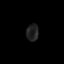
Tissue: skin
Cell type: Epithelial cells
Senescence score: 0.2801
Nuclear area (px): 202
Mean DAPI intensity: 33.411